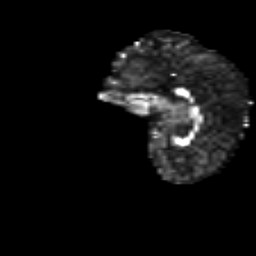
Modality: FA
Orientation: sagittal
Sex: female
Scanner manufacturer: siemens
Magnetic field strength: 3 T
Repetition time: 5 s
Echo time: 0.071 s